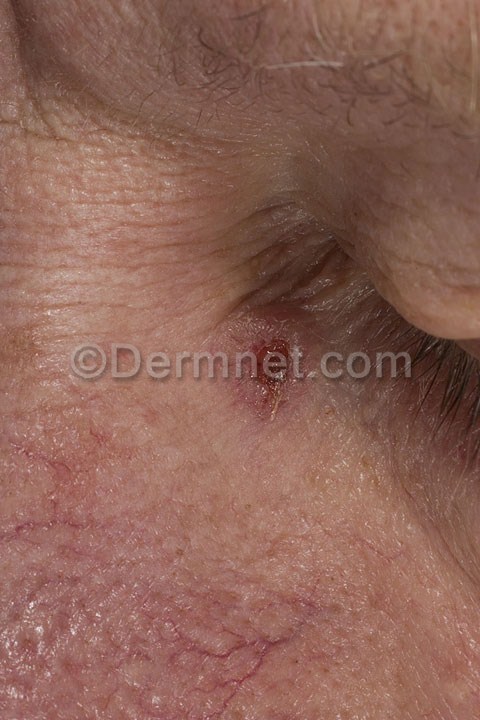
Disease: Actinic Keratosis Basal Cell Carcinoma and other Malignant Lesions